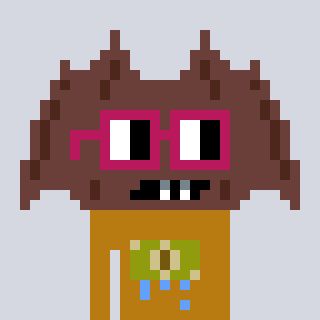
a pixel art character with square dark red glasses, a bat-shaped head and a gold-colored body on a cool background